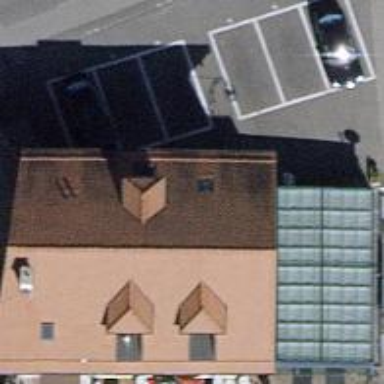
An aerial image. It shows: Parking available on the street side.